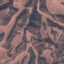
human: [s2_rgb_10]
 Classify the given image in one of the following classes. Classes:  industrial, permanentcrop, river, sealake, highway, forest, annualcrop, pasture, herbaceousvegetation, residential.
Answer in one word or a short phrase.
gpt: HerbaceousVegetation